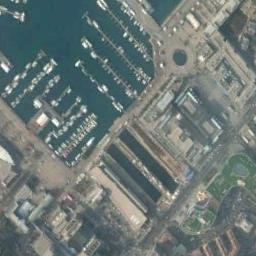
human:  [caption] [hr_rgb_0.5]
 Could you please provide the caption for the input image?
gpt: Many ships moored on the sea next to the harbor next to the building .

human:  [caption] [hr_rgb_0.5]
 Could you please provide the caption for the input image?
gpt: Lots of ships are in the harbor .

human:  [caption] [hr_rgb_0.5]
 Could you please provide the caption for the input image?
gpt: The harbor of the harbor is very narrow .

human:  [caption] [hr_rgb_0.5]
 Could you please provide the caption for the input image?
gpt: The harbor with lots of neatly docked boats is surrounded by lots of buildings .

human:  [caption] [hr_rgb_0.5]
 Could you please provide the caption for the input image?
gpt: There are many buildings beside the harbor with many ships .